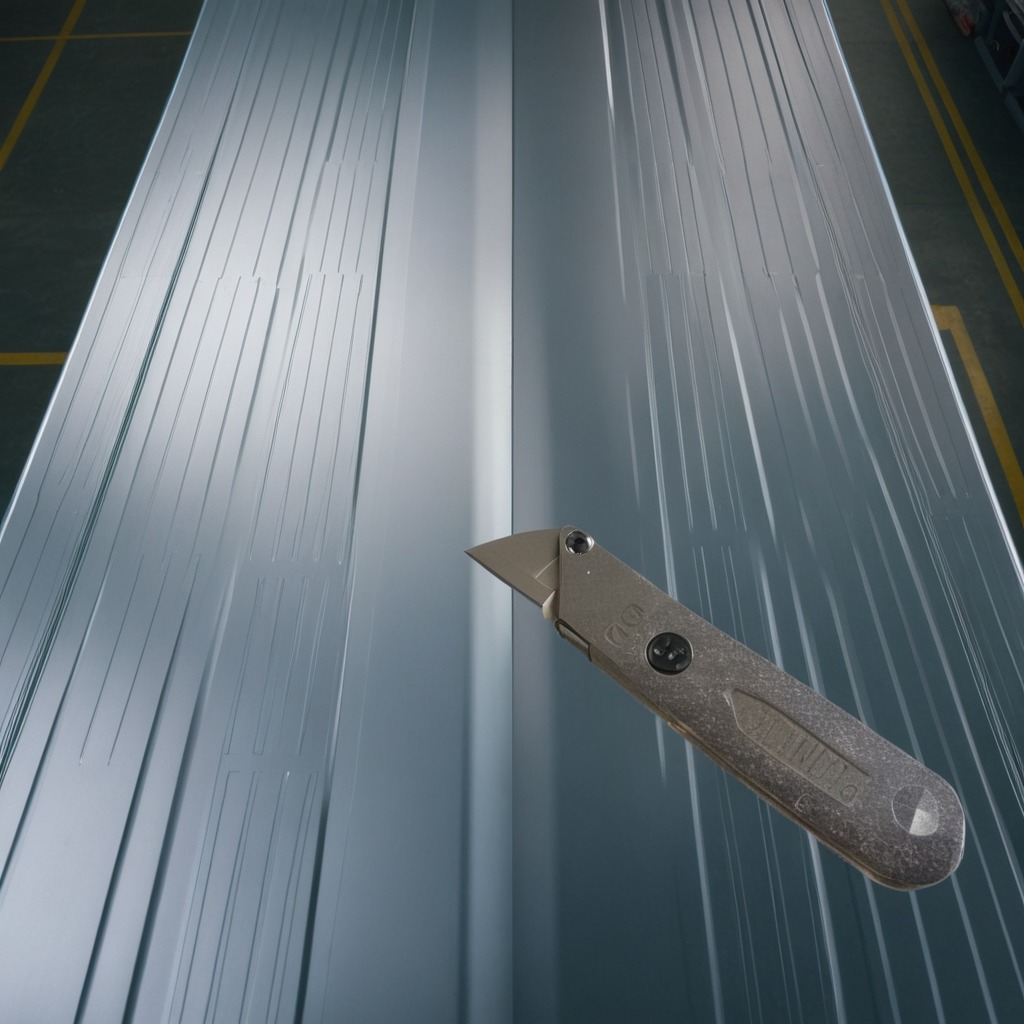
A utility knife is lying on the toolbox surface in an airplane hangar workshop.